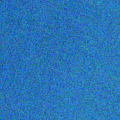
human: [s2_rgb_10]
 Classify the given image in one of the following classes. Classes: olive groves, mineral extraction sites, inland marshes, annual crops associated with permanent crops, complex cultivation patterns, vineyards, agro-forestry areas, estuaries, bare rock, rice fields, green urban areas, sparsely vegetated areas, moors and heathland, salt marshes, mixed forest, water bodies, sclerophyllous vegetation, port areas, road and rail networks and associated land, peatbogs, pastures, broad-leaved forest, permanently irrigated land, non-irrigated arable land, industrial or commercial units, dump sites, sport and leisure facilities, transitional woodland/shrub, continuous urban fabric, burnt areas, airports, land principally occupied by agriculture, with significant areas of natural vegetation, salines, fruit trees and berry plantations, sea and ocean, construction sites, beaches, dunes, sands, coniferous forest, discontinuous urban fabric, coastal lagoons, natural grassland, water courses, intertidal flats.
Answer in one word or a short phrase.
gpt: sea and ocean